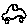
Label: car